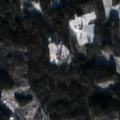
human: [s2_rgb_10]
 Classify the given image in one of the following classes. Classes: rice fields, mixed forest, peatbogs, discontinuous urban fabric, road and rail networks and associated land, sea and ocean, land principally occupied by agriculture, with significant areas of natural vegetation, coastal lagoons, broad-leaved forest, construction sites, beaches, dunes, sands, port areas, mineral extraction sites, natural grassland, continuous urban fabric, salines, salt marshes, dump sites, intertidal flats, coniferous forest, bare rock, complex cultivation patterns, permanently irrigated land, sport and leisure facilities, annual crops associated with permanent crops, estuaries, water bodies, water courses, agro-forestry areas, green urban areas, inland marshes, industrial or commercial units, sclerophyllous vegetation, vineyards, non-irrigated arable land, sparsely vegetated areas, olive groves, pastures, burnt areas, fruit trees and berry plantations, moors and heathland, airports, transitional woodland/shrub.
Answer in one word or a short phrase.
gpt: coniferous forest, mixed forest, transitional woodland/shrub